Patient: sex F, age 29
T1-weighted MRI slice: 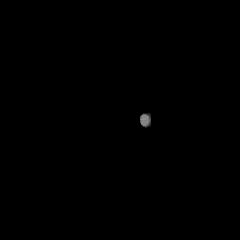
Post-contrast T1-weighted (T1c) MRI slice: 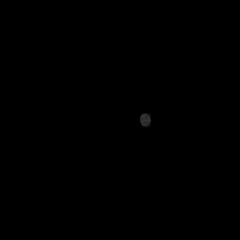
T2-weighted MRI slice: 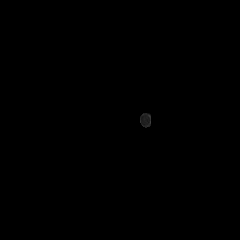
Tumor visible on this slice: no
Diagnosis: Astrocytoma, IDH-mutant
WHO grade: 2